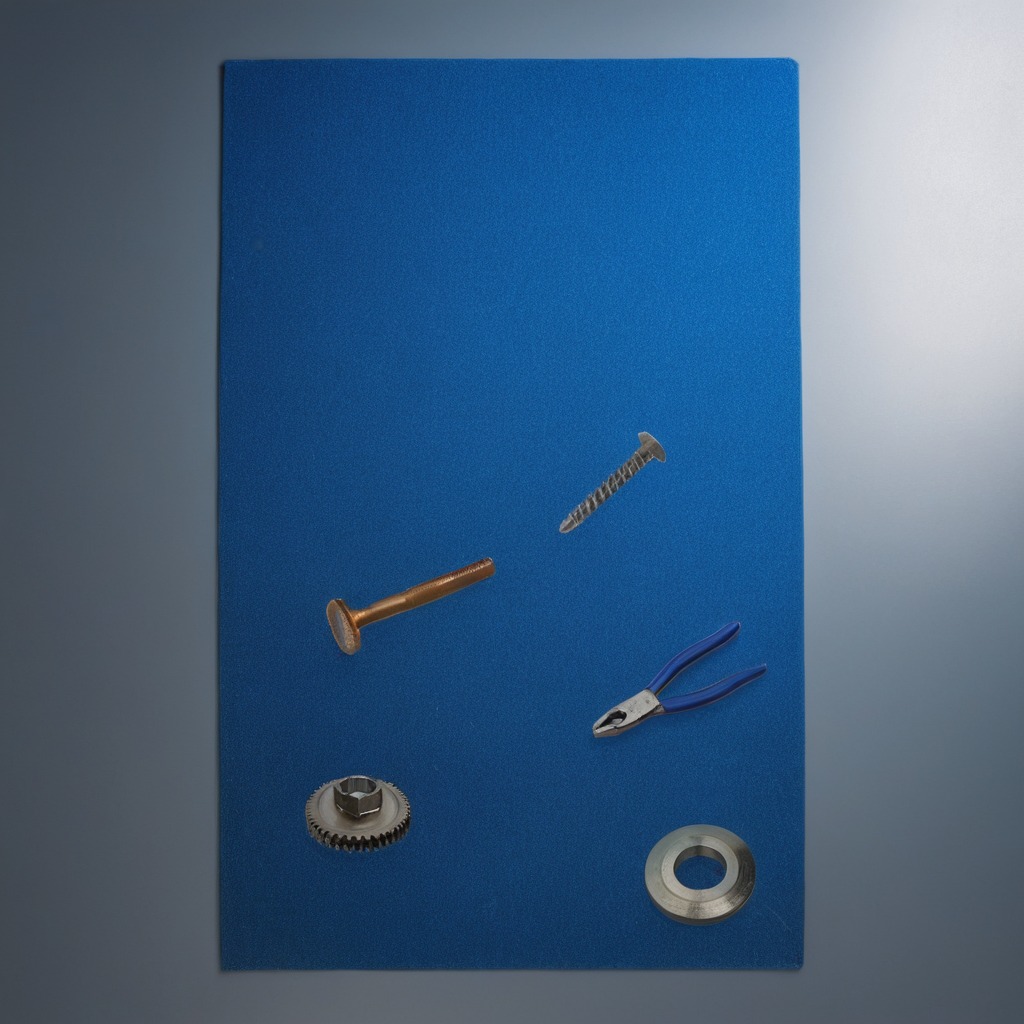
A steel gear with teeth, a flat metal washer, a hammer, a metal machine screw, and a pair of pliers are lying on the granite tabletop.